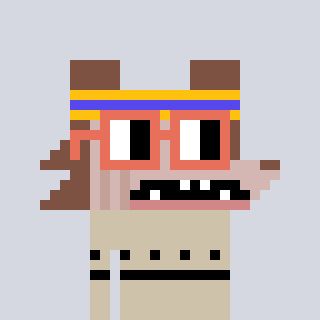
a pixel art character with square orange glasses, a werewolf-shaped head and a bege-colored body on a cool background